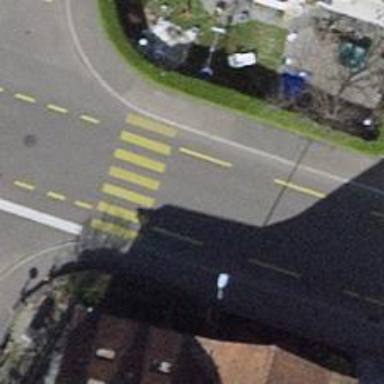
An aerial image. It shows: Marked crossing with zebra markings.